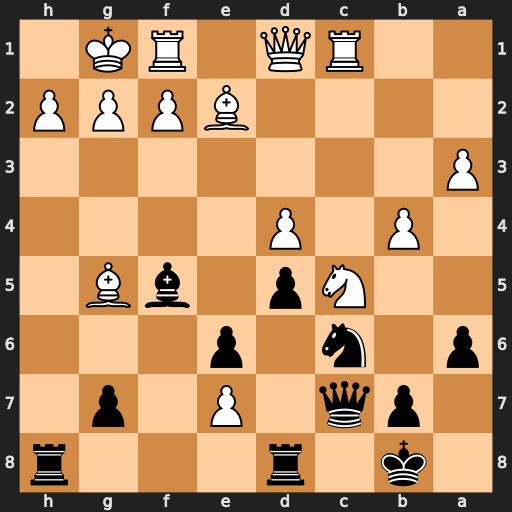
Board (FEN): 1k1r3r/1pq1P1p1/p1n1p3/2Np1bB1/1P1P4/P7/4BPPP/2RQ1RK1
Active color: b
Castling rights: -
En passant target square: -
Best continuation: Qxh2#